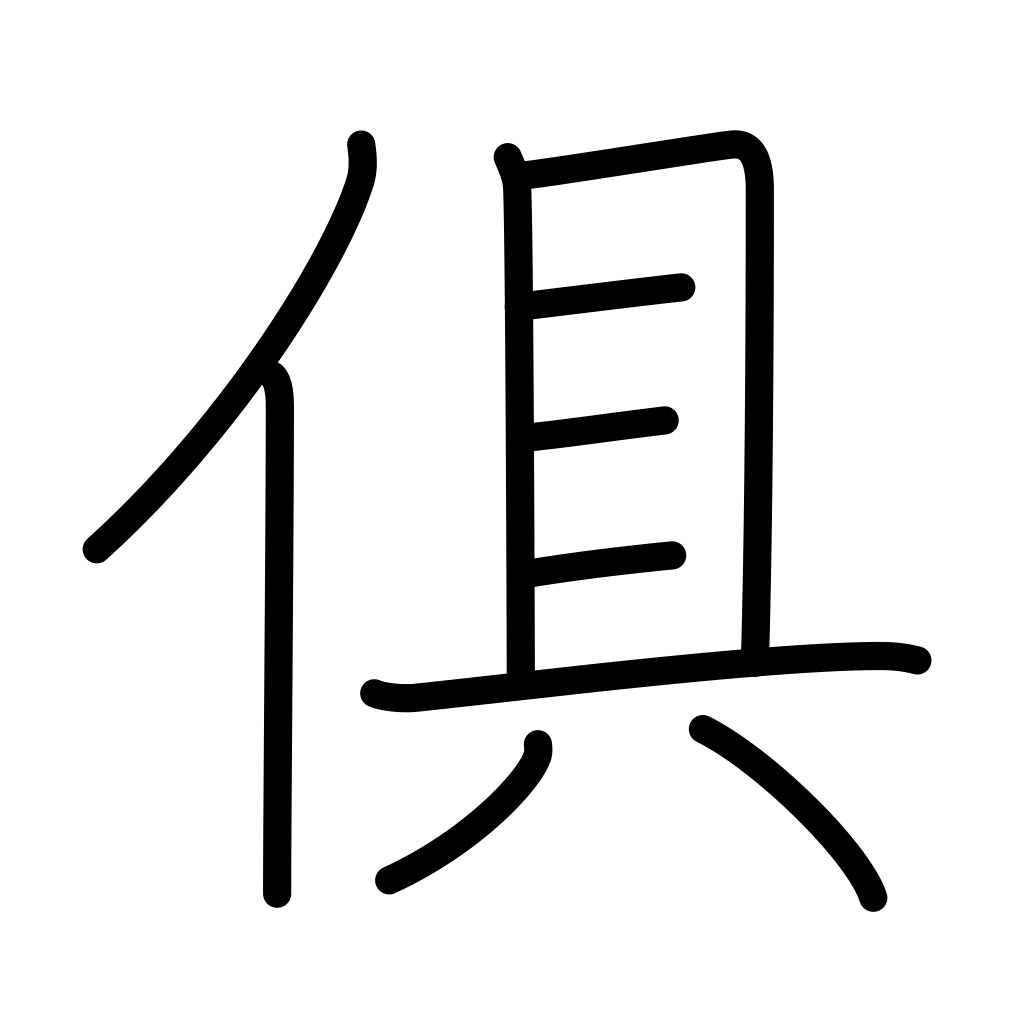
Meaning: all, together, accompany